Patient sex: M
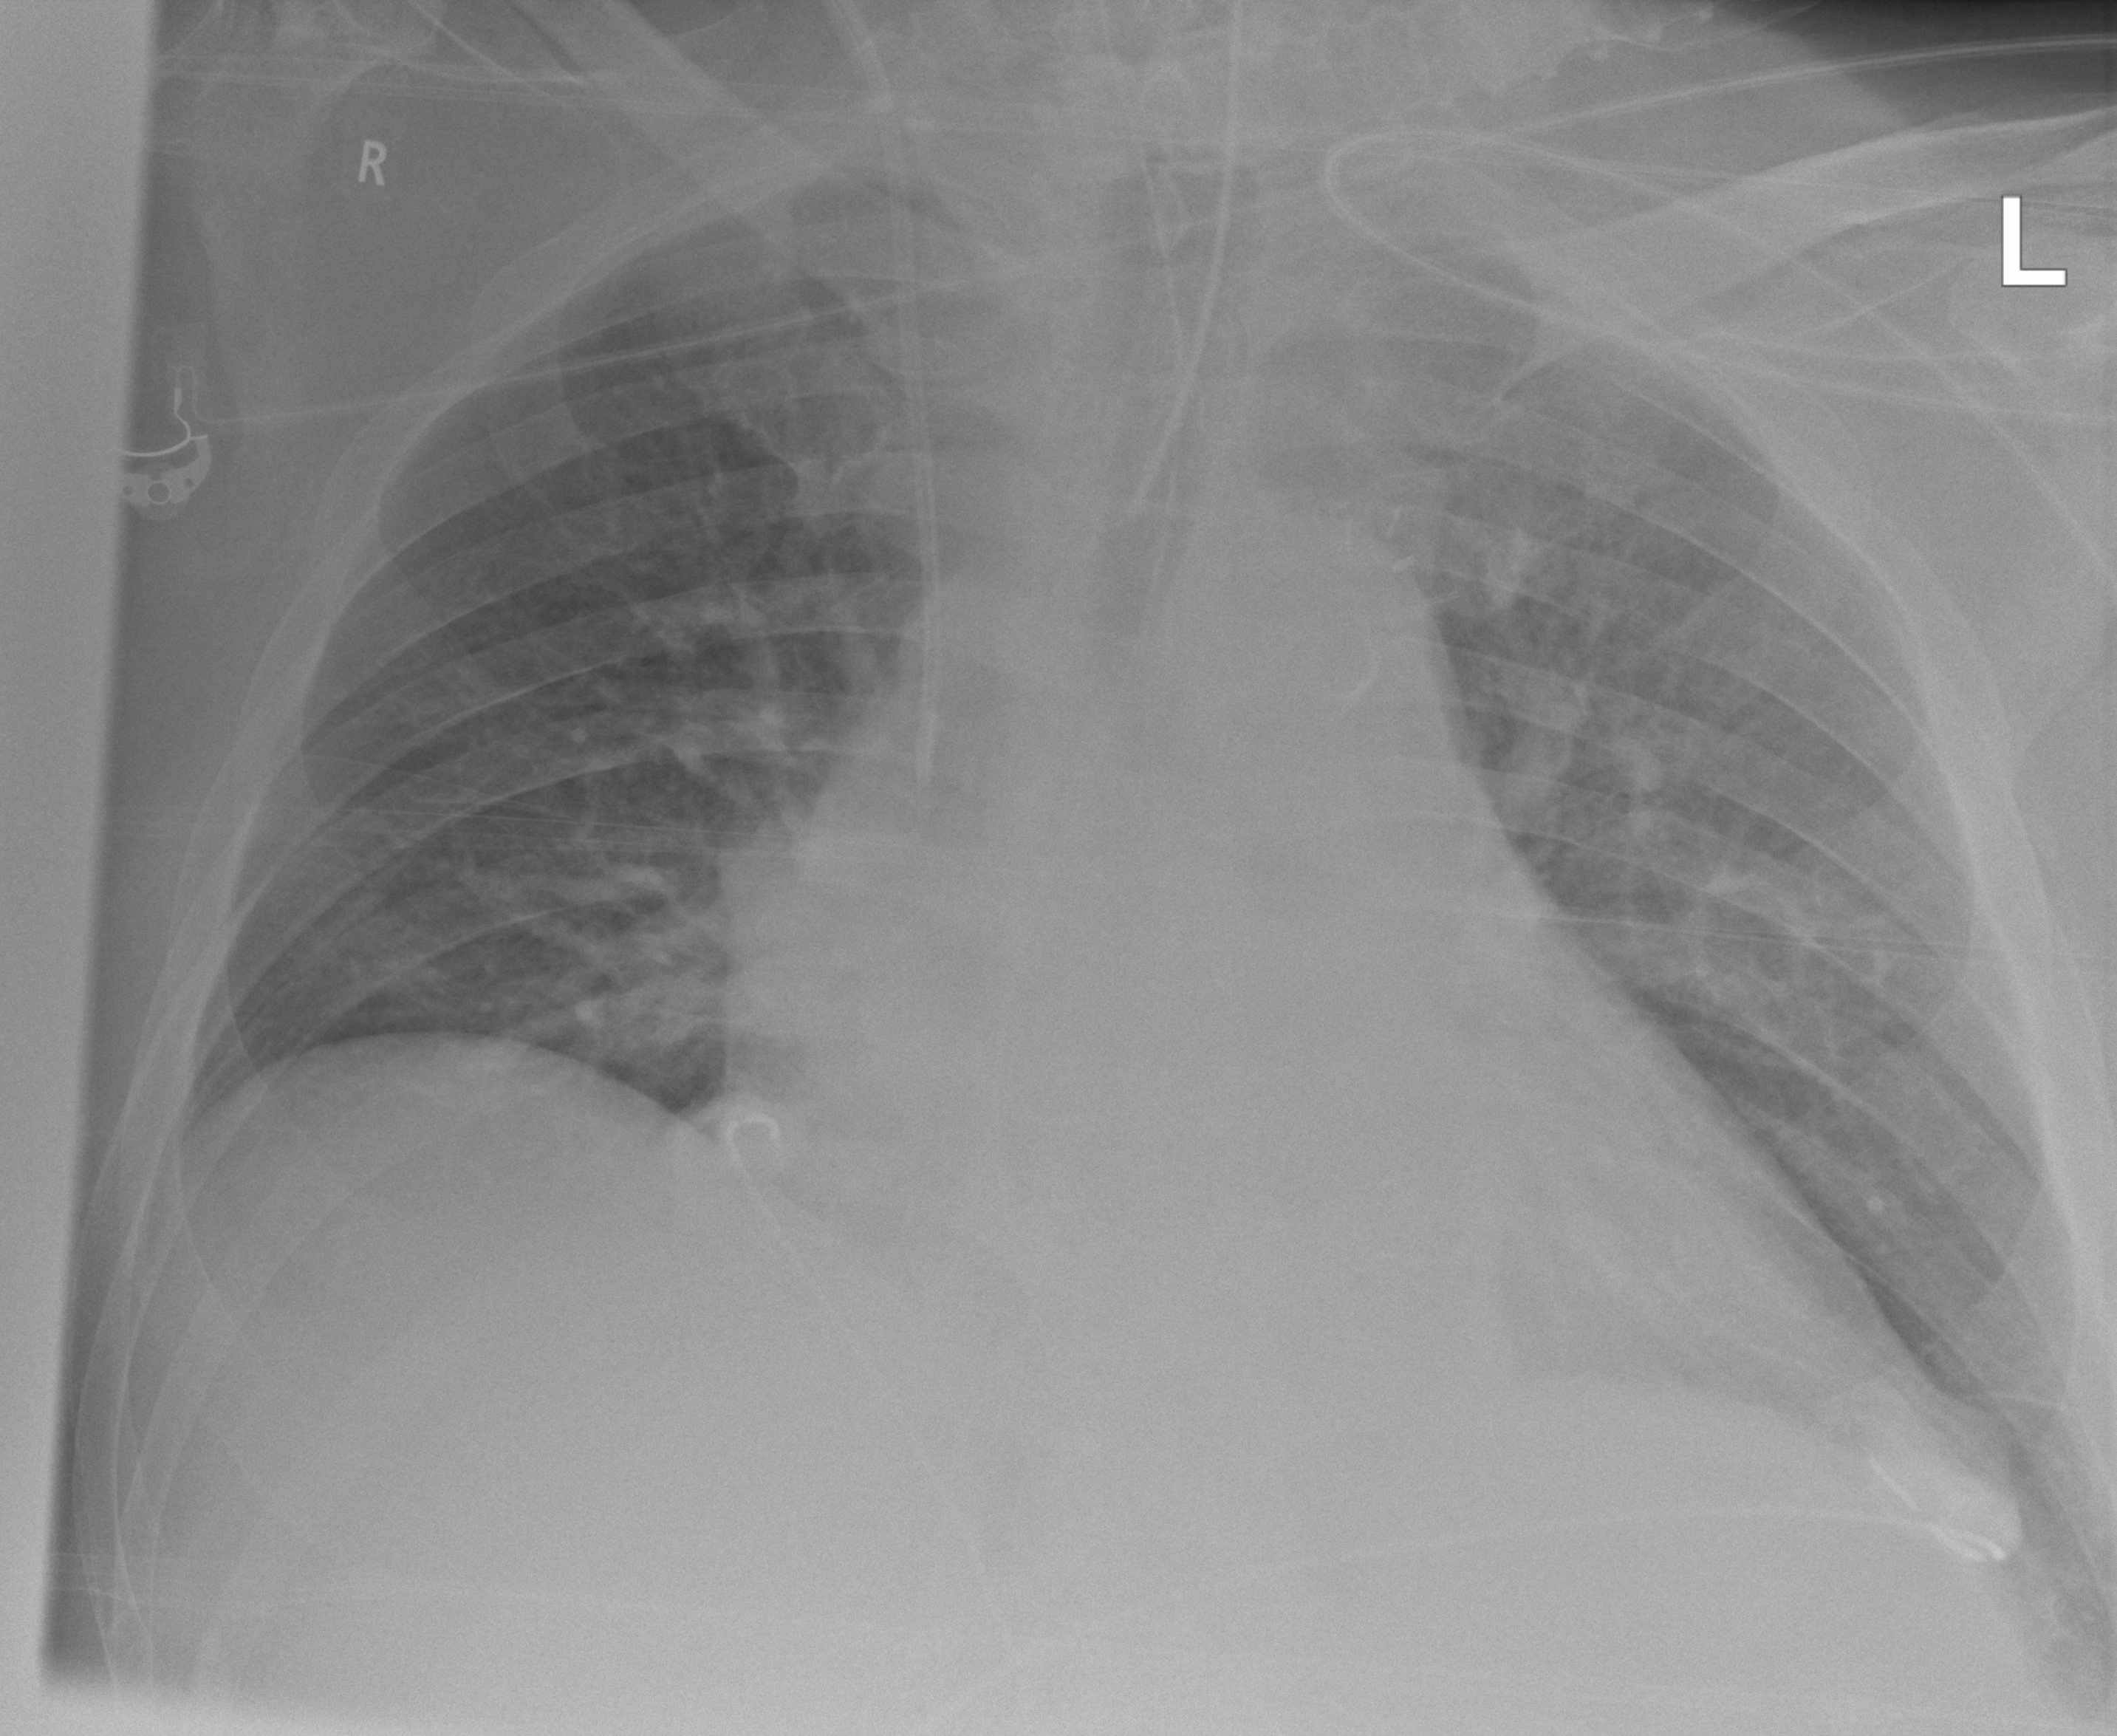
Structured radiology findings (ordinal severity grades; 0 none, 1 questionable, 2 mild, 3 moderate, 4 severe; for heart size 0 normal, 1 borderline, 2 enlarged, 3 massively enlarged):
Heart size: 2
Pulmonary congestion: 2
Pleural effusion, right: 0
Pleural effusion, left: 0
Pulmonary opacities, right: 0
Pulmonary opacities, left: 1
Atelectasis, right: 0
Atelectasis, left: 1